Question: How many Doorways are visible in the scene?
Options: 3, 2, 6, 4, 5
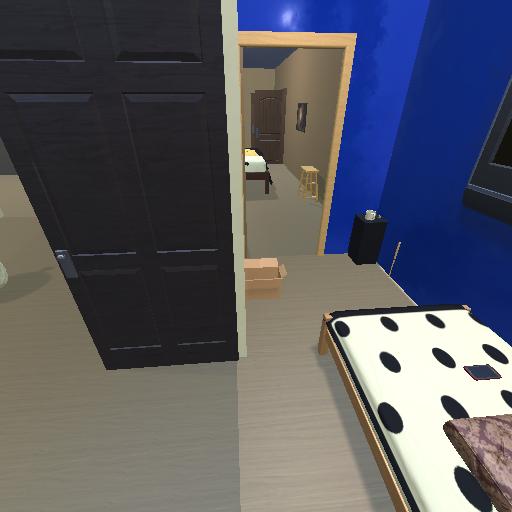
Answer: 3